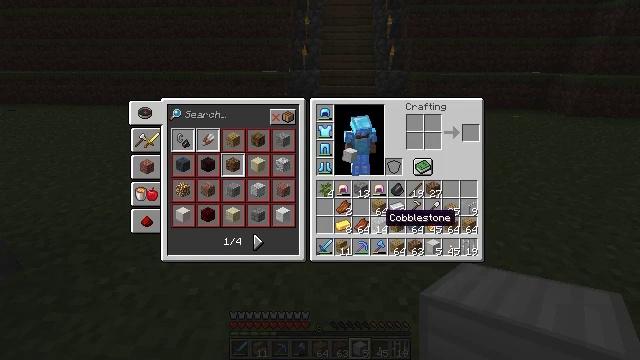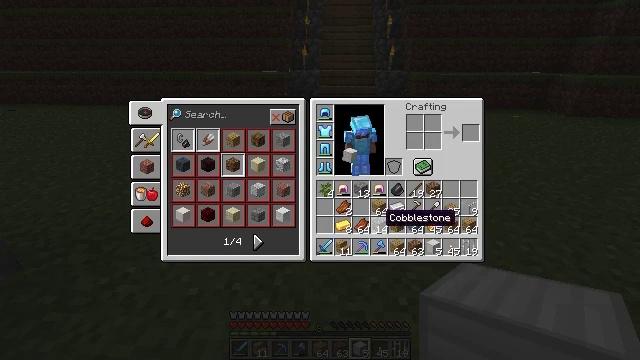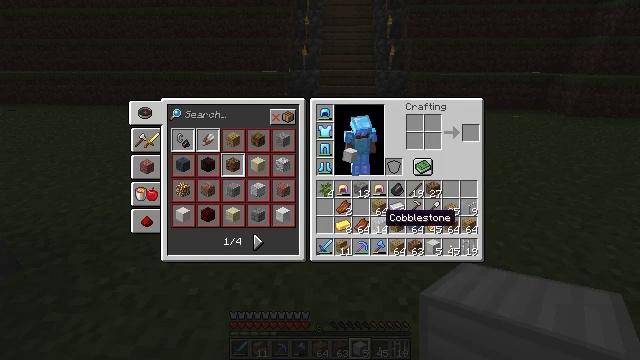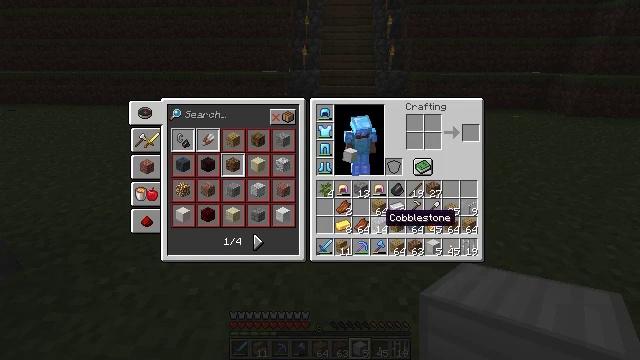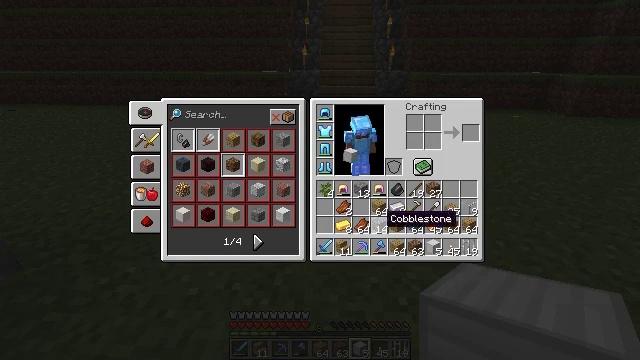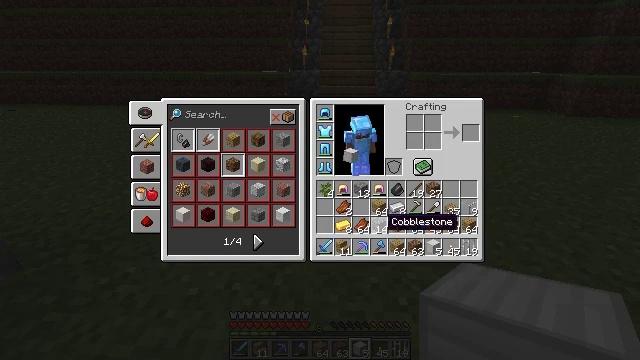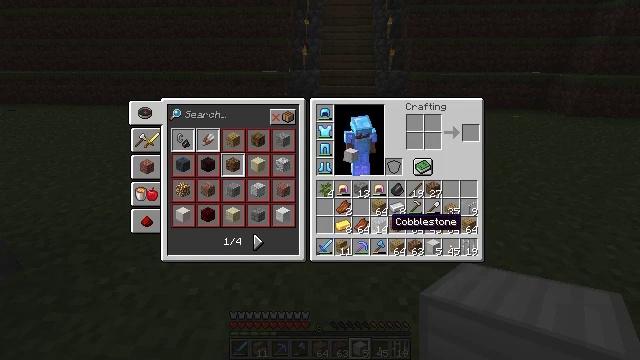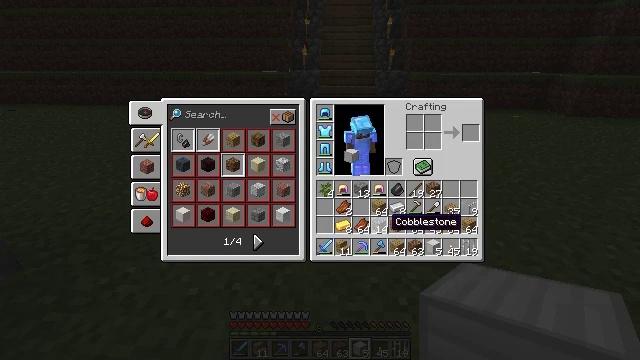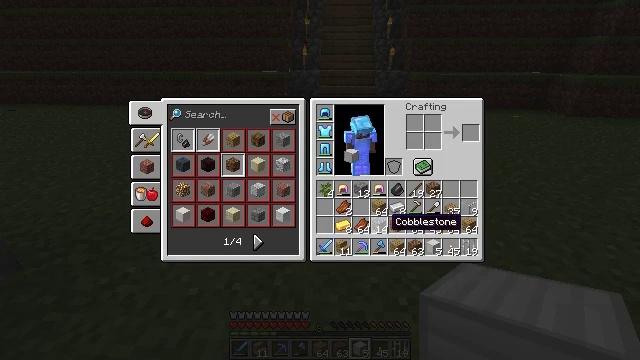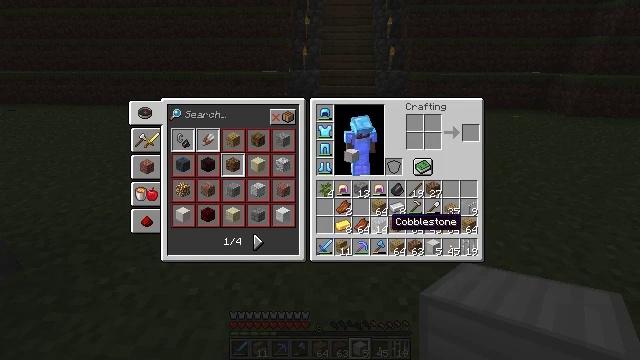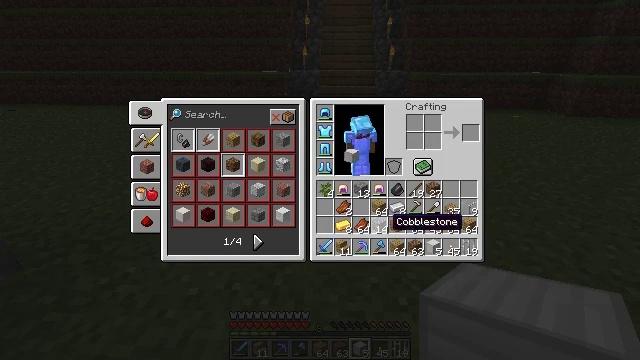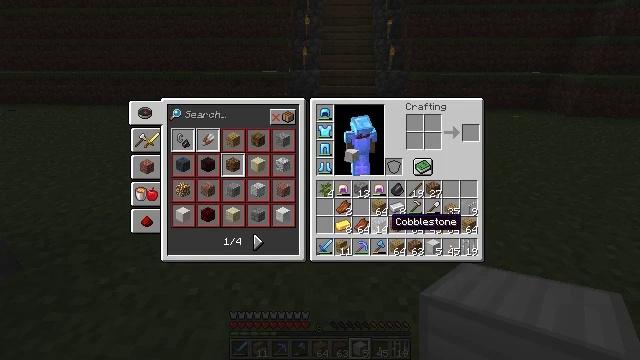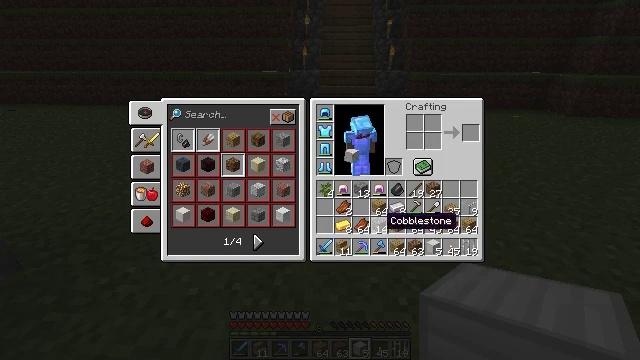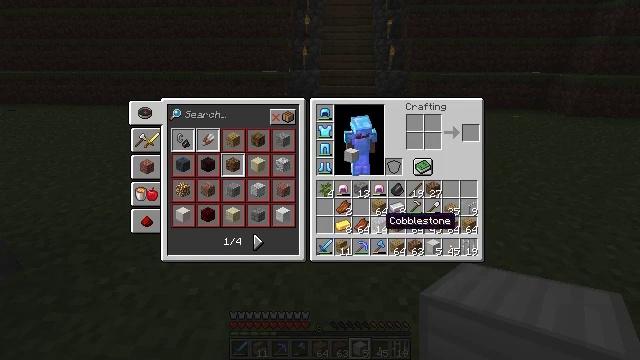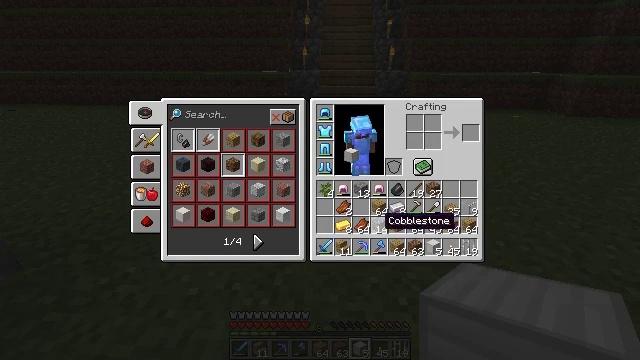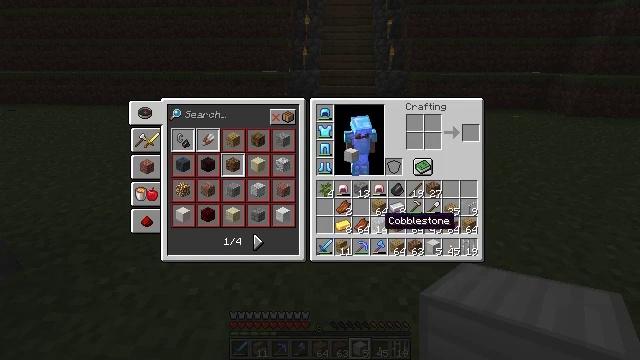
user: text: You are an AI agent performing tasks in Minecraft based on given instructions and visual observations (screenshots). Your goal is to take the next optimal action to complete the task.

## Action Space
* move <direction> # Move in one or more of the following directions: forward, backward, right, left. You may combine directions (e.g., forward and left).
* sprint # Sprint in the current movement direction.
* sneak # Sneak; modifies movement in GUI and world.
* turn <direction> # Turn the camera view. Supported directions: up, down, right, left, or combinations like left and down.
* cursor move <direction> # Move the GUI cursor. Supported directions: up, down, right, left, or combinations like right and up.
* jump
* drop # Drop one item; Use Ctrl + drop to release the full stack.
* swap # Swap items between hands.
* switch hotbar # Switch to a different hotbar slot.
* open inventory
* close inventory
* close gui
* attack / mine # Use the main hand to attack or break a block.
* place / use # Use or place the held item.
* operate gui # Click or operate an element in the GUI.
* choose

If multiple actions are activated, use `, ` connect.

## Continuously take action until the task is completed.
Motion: motion action
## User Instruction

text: Collect the iron block for crafting.
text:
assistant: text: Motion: no_op
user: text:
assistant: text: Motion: no_op
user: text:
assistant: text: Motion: no_op
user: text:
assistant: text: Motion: no_op
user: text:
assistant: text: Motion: no_op
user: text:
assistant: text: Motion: no_op
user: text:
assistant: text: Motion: no_op
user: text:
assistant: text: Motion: no_op
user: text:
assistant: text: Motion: no_op
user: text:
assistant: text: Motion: no_op
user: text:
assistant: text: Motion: no_op
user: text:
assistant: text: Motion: no_op
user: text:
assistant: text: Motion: no_op
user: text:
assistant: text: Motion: no_op
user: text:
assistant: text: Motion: no_op
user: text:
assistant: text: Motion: no_op
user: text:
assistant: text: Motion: no_op
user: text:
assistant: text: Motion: no_op
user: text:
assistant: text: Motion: no_op
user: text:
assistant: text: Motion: no_op
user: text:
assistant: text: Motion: no_op
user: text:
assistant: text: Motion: no_op
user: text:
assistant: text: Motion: no_op
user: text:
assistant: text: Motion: no_op
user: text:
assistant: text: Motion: turn left
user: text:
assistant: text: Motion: no_op
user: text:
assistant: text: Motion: turn left
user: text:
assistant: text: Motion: turn left
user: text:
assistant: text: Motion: no_op
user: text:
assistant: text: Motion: no_op